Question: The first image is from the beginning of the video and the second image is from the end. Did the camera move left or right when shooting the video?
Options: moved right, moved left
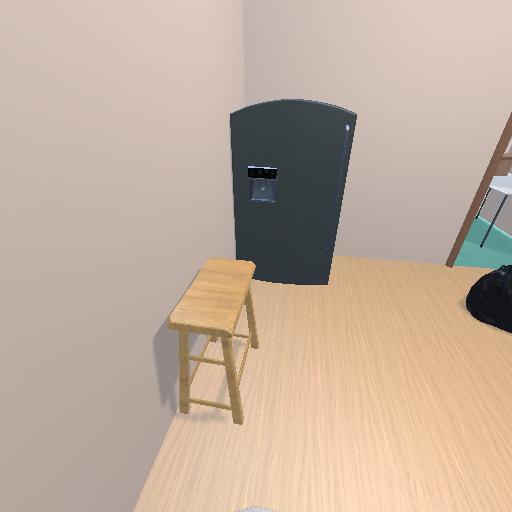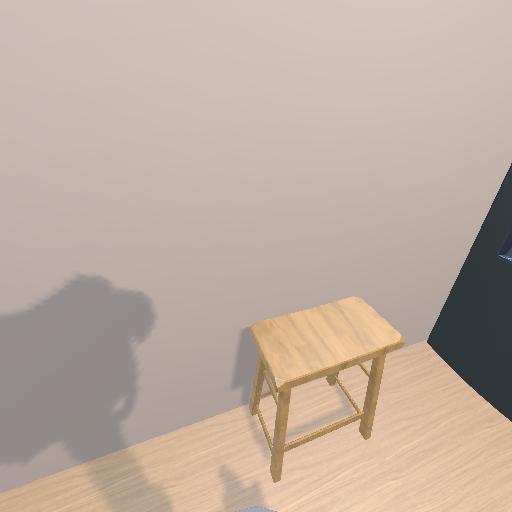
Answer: moved right